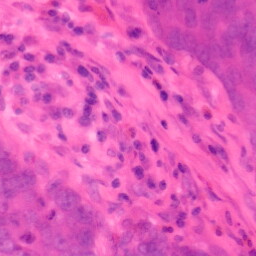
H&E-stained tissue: Colon